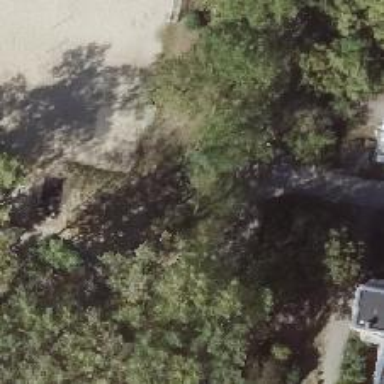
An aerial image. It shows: Driveway.